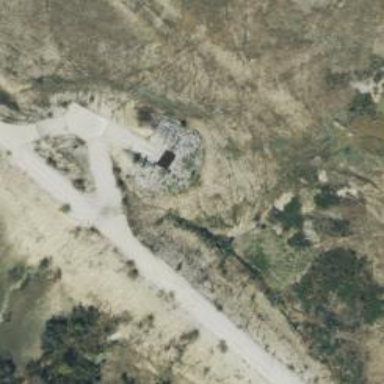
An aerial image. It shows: Military gun position.